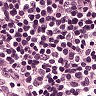
Metastatic tissue present: no